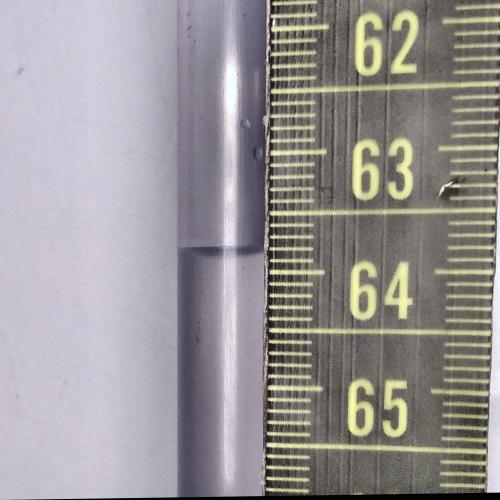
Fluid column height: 63.8 cm